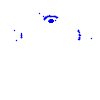
Particle: electron